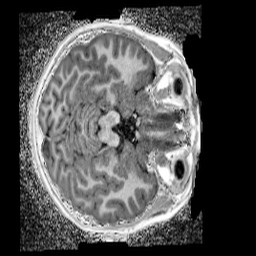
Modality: UNIT1_denoised
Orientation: axial
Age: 9
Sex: female
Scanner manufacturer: siemens
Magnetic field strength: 3 T
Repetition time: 4 s
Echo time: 0.00299 s